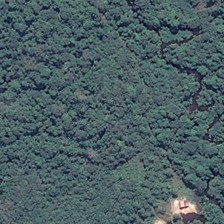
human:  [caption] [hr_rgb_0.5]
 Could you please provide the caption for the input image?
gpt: the twisty river in the dense bushes is looming .

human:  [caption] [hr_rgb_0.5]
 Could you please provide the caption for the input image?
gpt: there are two houses near a pond among the forest .

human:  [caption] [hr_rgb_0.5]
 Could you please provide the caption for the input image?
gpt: the twisty river in the dense bushes is looming .

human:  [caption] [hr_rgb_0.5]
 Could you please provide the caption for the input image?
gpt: we can see a deep green lush forest where sits two small yellow buildings .

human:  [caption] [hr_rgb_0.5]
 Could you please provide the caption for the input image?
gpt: a river is in a piece of green forest .